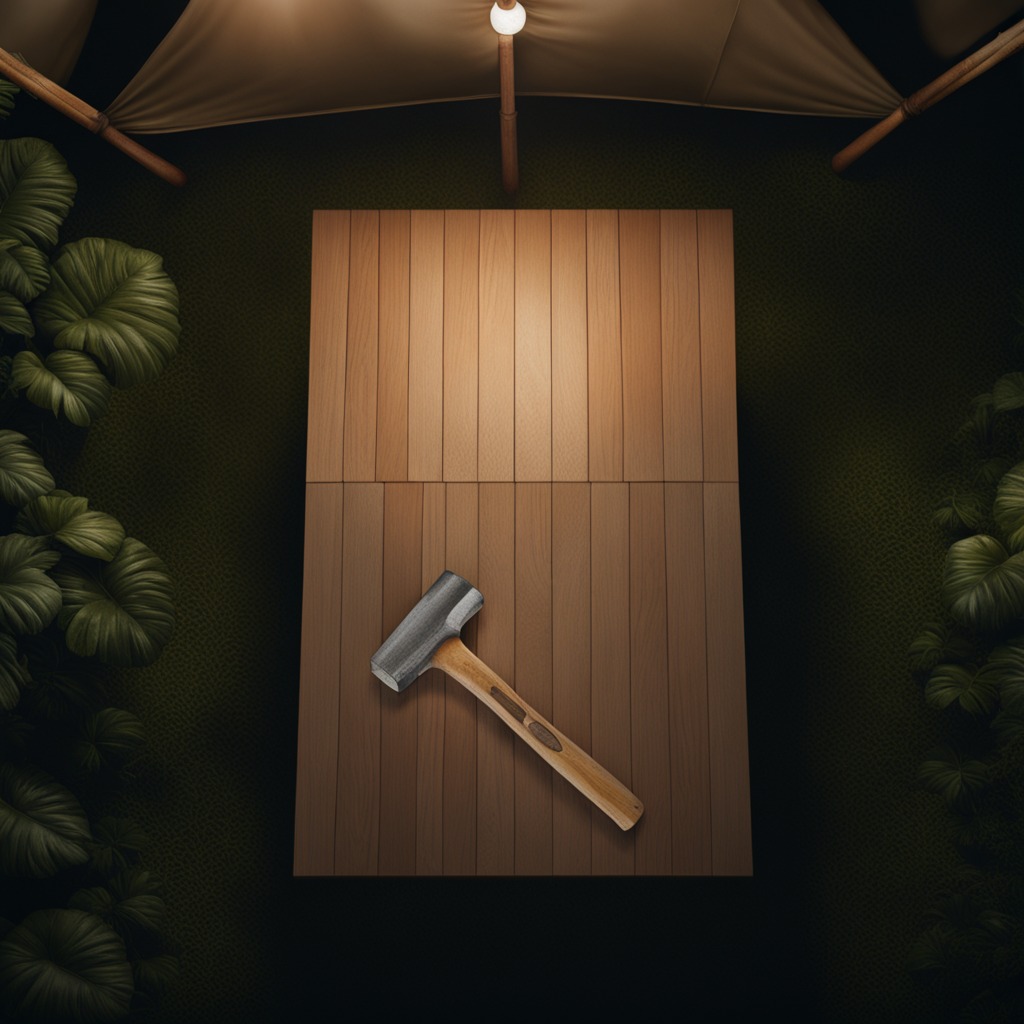
A hammer is lying on a wooden table inside a jungle field workshop tent at night.